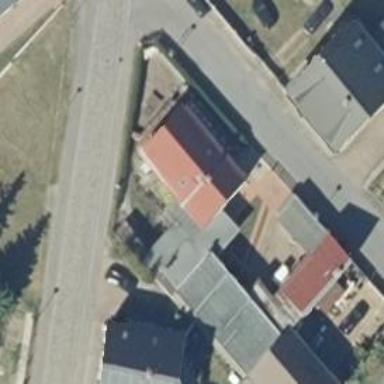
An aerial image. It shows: Building with gabled roof.